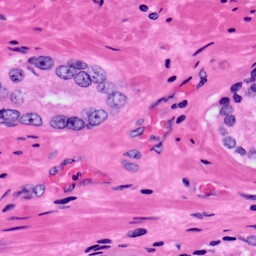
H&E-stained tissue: Prostate